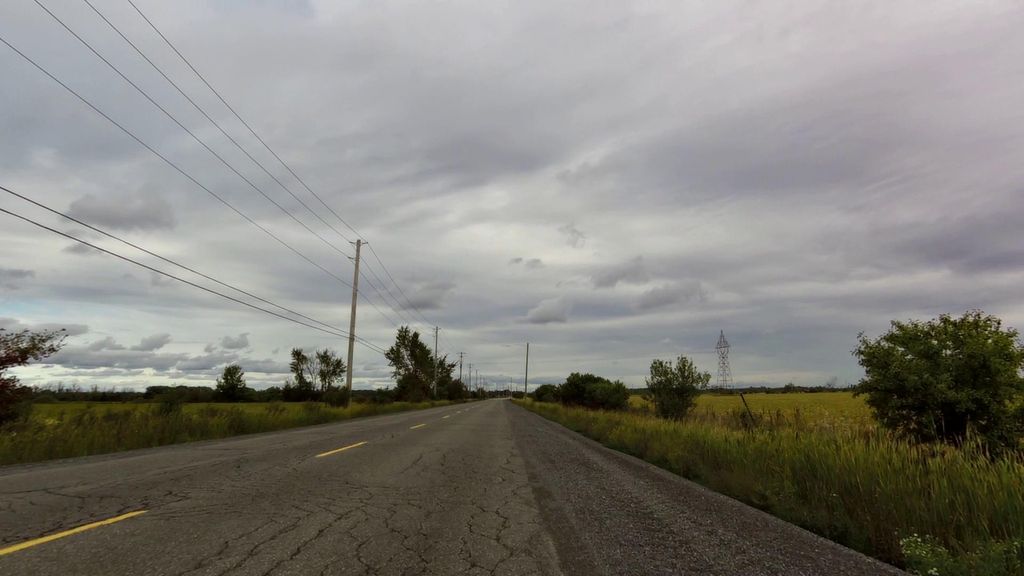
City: ottawa-gatineau